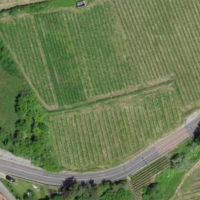
EUNIS habitat code: 40
Species observed at this site:
Vincetoxicum hirundinaria
Saponaria ocymoides